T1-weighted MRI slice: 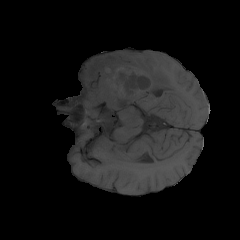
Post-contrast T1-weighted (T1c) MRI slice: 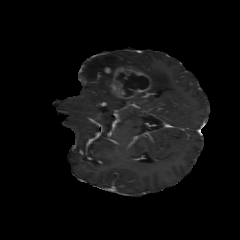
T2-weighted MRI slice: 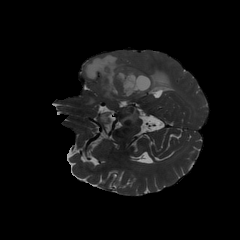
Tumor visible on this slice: yes